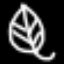
Label: leaf